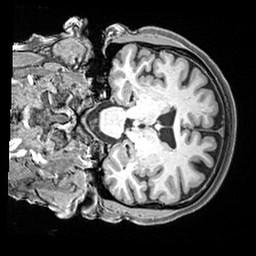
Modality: T1w
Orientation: coronal
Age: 55
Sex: female
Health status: healthy
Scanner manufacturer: siemens
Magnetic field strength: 3 T
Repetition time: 2.4 s
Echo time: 0.00217 s